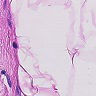
Metastatic tissue present: no